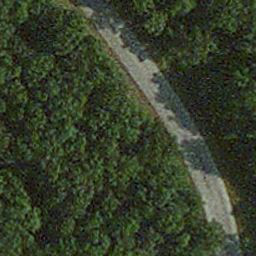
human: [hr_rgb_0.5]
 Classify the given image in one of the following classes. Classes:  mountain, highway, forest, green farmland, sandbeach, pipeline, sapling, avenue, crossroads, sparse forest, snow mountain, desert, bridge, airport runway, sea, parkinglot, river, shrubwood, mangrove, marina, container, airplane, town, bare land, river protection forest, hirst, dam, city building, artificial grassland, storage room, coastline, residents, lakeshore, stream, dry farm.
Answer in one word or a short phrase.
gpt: avenue